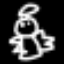
Label: angel